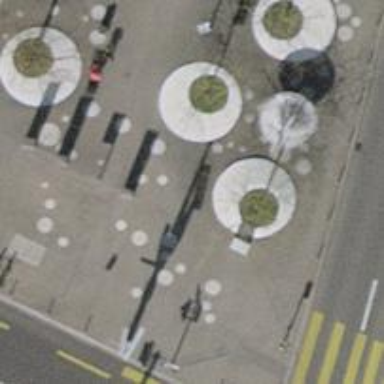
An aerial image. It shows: Black bench.